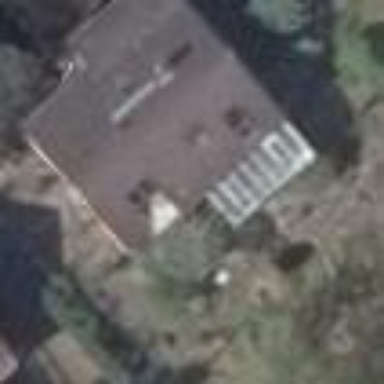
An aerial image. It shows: Simple house.